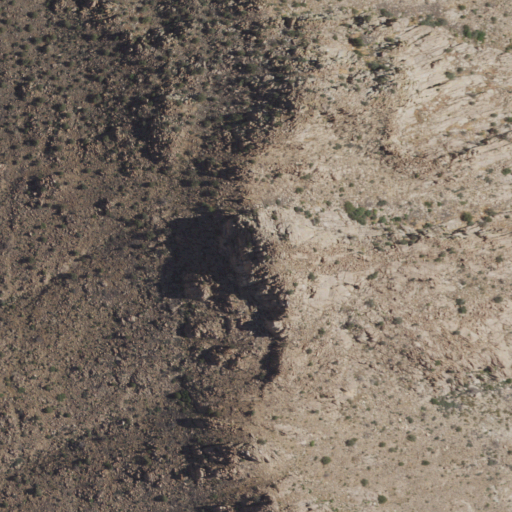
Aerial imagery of mountain in New Mexico named South Peak containing shrub, grassland, and evergreen forest